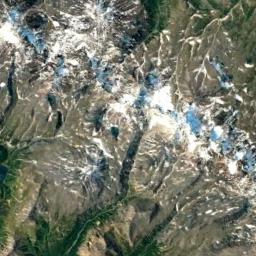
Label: snowberg